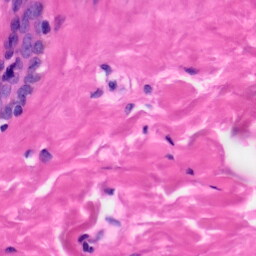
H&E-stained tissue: Skin